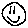
Label: smiley face